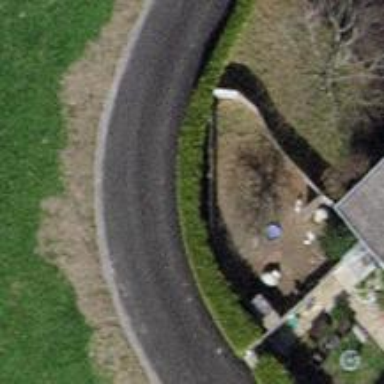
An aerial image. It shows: Hedge acting as barrier.